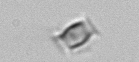
Label: Bacillariophyceae_morphotype1